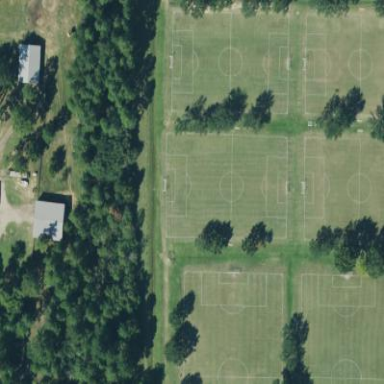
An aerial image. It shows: Soccer pitch designated for leisure and sports activities.